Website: apple
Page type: customer-info-address
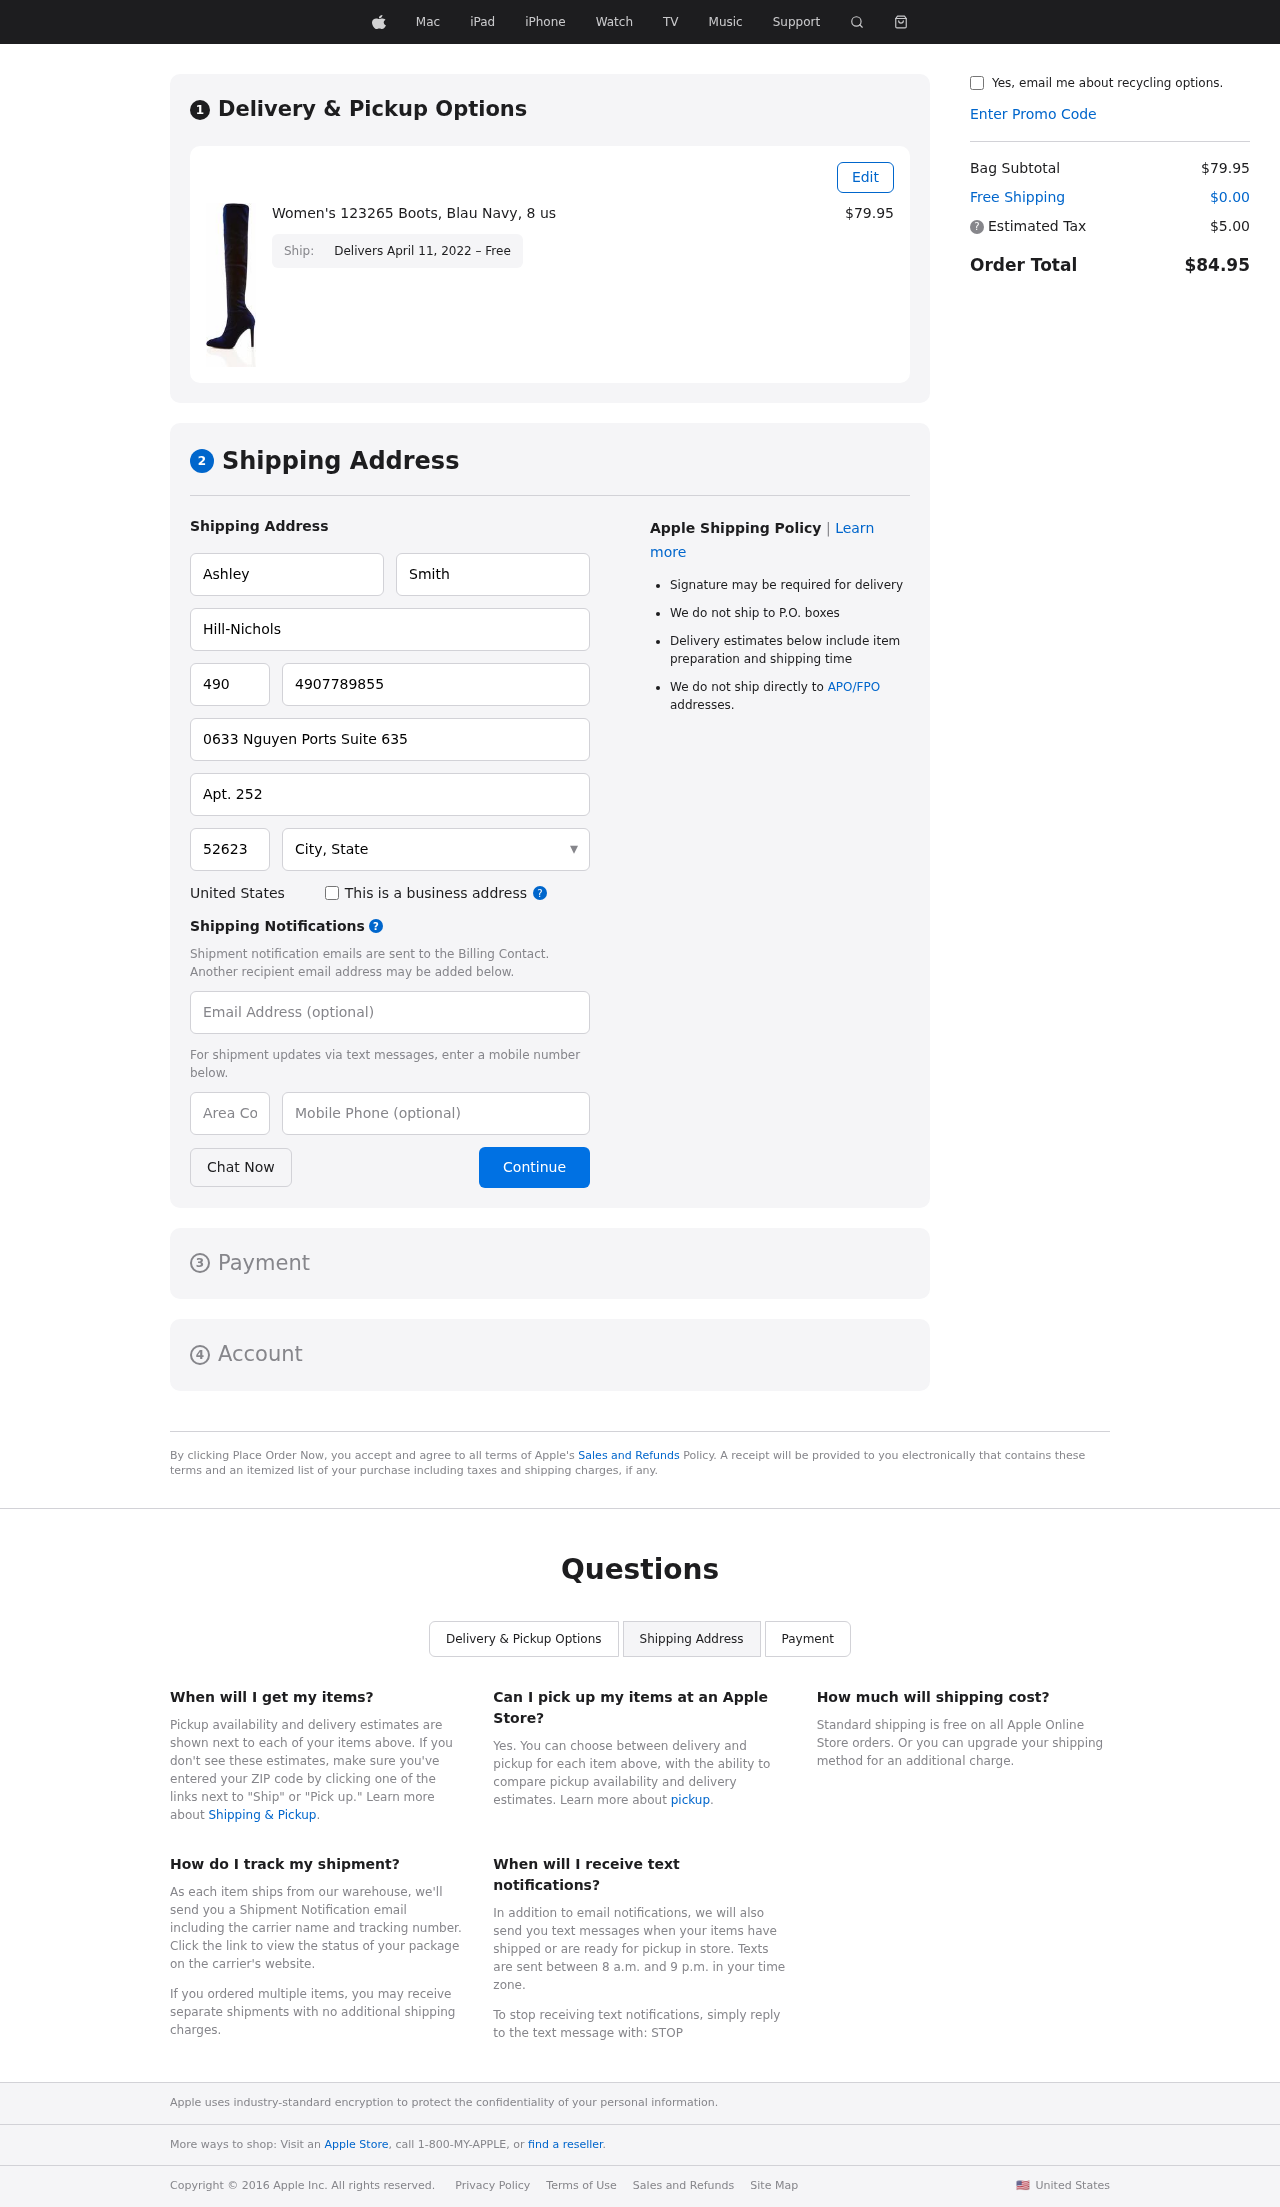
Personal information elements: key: PII_CITY_STATE
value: North Charlesfort, GA
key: PII_COMPANY
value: Hill-Nichols
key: PII_COUNTRY
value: United States
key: PII_EMAIL
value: ashleysmith@gmail.com
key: PII_FIRSTNAME
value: Ashley
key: PII_LASTNAME
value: Smith
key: PII_PHONE
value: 4907789855
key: PII_PHONE_ALT
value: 5094723122
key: PII_PHONE_ALT_AREA
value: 509
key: PII_PHONE_AREA
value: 490
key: PII_POSTCODE
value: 52623
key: PII_STREET
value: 0633 Nguyen Ports Suite 635
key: PII_STREET2
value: Apt. 252
Product elements: key: PRODUCT1_NAME
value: Women's 123265 Boots, Blau Navy, 8 us
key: PRODUCT1_PRICE
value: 79.95
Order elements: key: ORDER_DELIVERY_DATE
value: Delivers April 11, 2022 – Free
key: ORDER_SUBTOTAL
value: $79.95
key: ORDER_SHIPPING_COST
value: $0.00
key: ORDER_TAX
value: $5.00
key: ORDER_TOTAL
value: $84.95